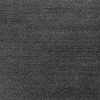
Atmospheric dust classification: dusty